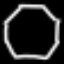
Label: octagon